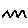
Label: zigzag